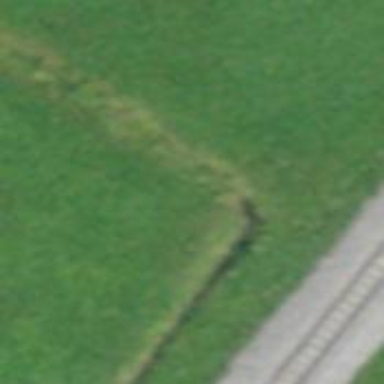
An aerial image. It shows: Drain that serves as waterway.